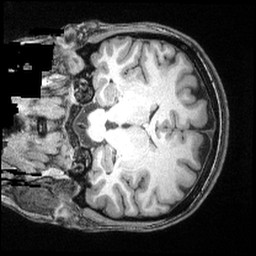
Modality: T1w
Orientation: coronal
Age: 31
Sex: female
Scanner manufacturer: siemens
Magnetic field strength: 3 T
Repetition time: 2.4 s
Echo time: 0.00374 s